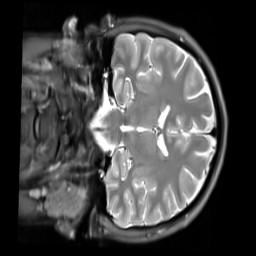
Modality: PDw
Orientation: coronal
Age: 21
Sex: male
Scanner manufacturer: siemens
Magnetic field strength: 3 T
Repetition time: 11.88 s
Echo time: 0.014 s